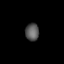
Tissue: lung
Cell type: Fibroblasts
Senescence score: 0.6887
Nuclear area (px): 234
Mean DAPI intensity: 87.077